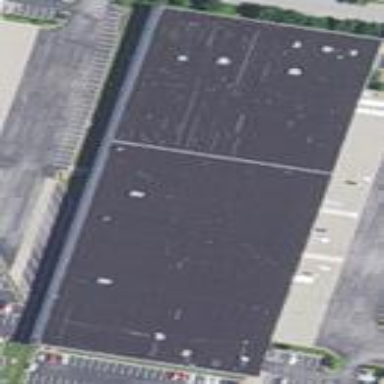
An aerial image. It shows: Warehouse.